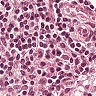
Metastatic tissue present: no